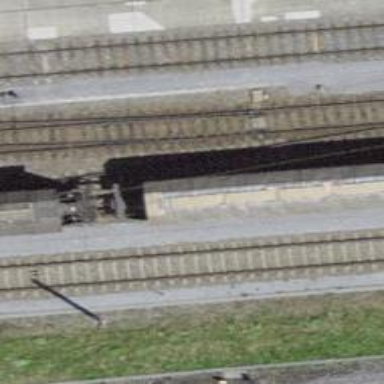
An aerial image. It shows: Single-track electrified railway siding with contact line for service.